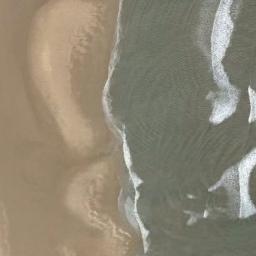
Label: beach